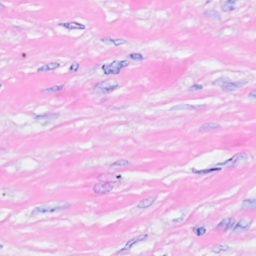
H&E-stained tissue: Breast